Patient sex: M
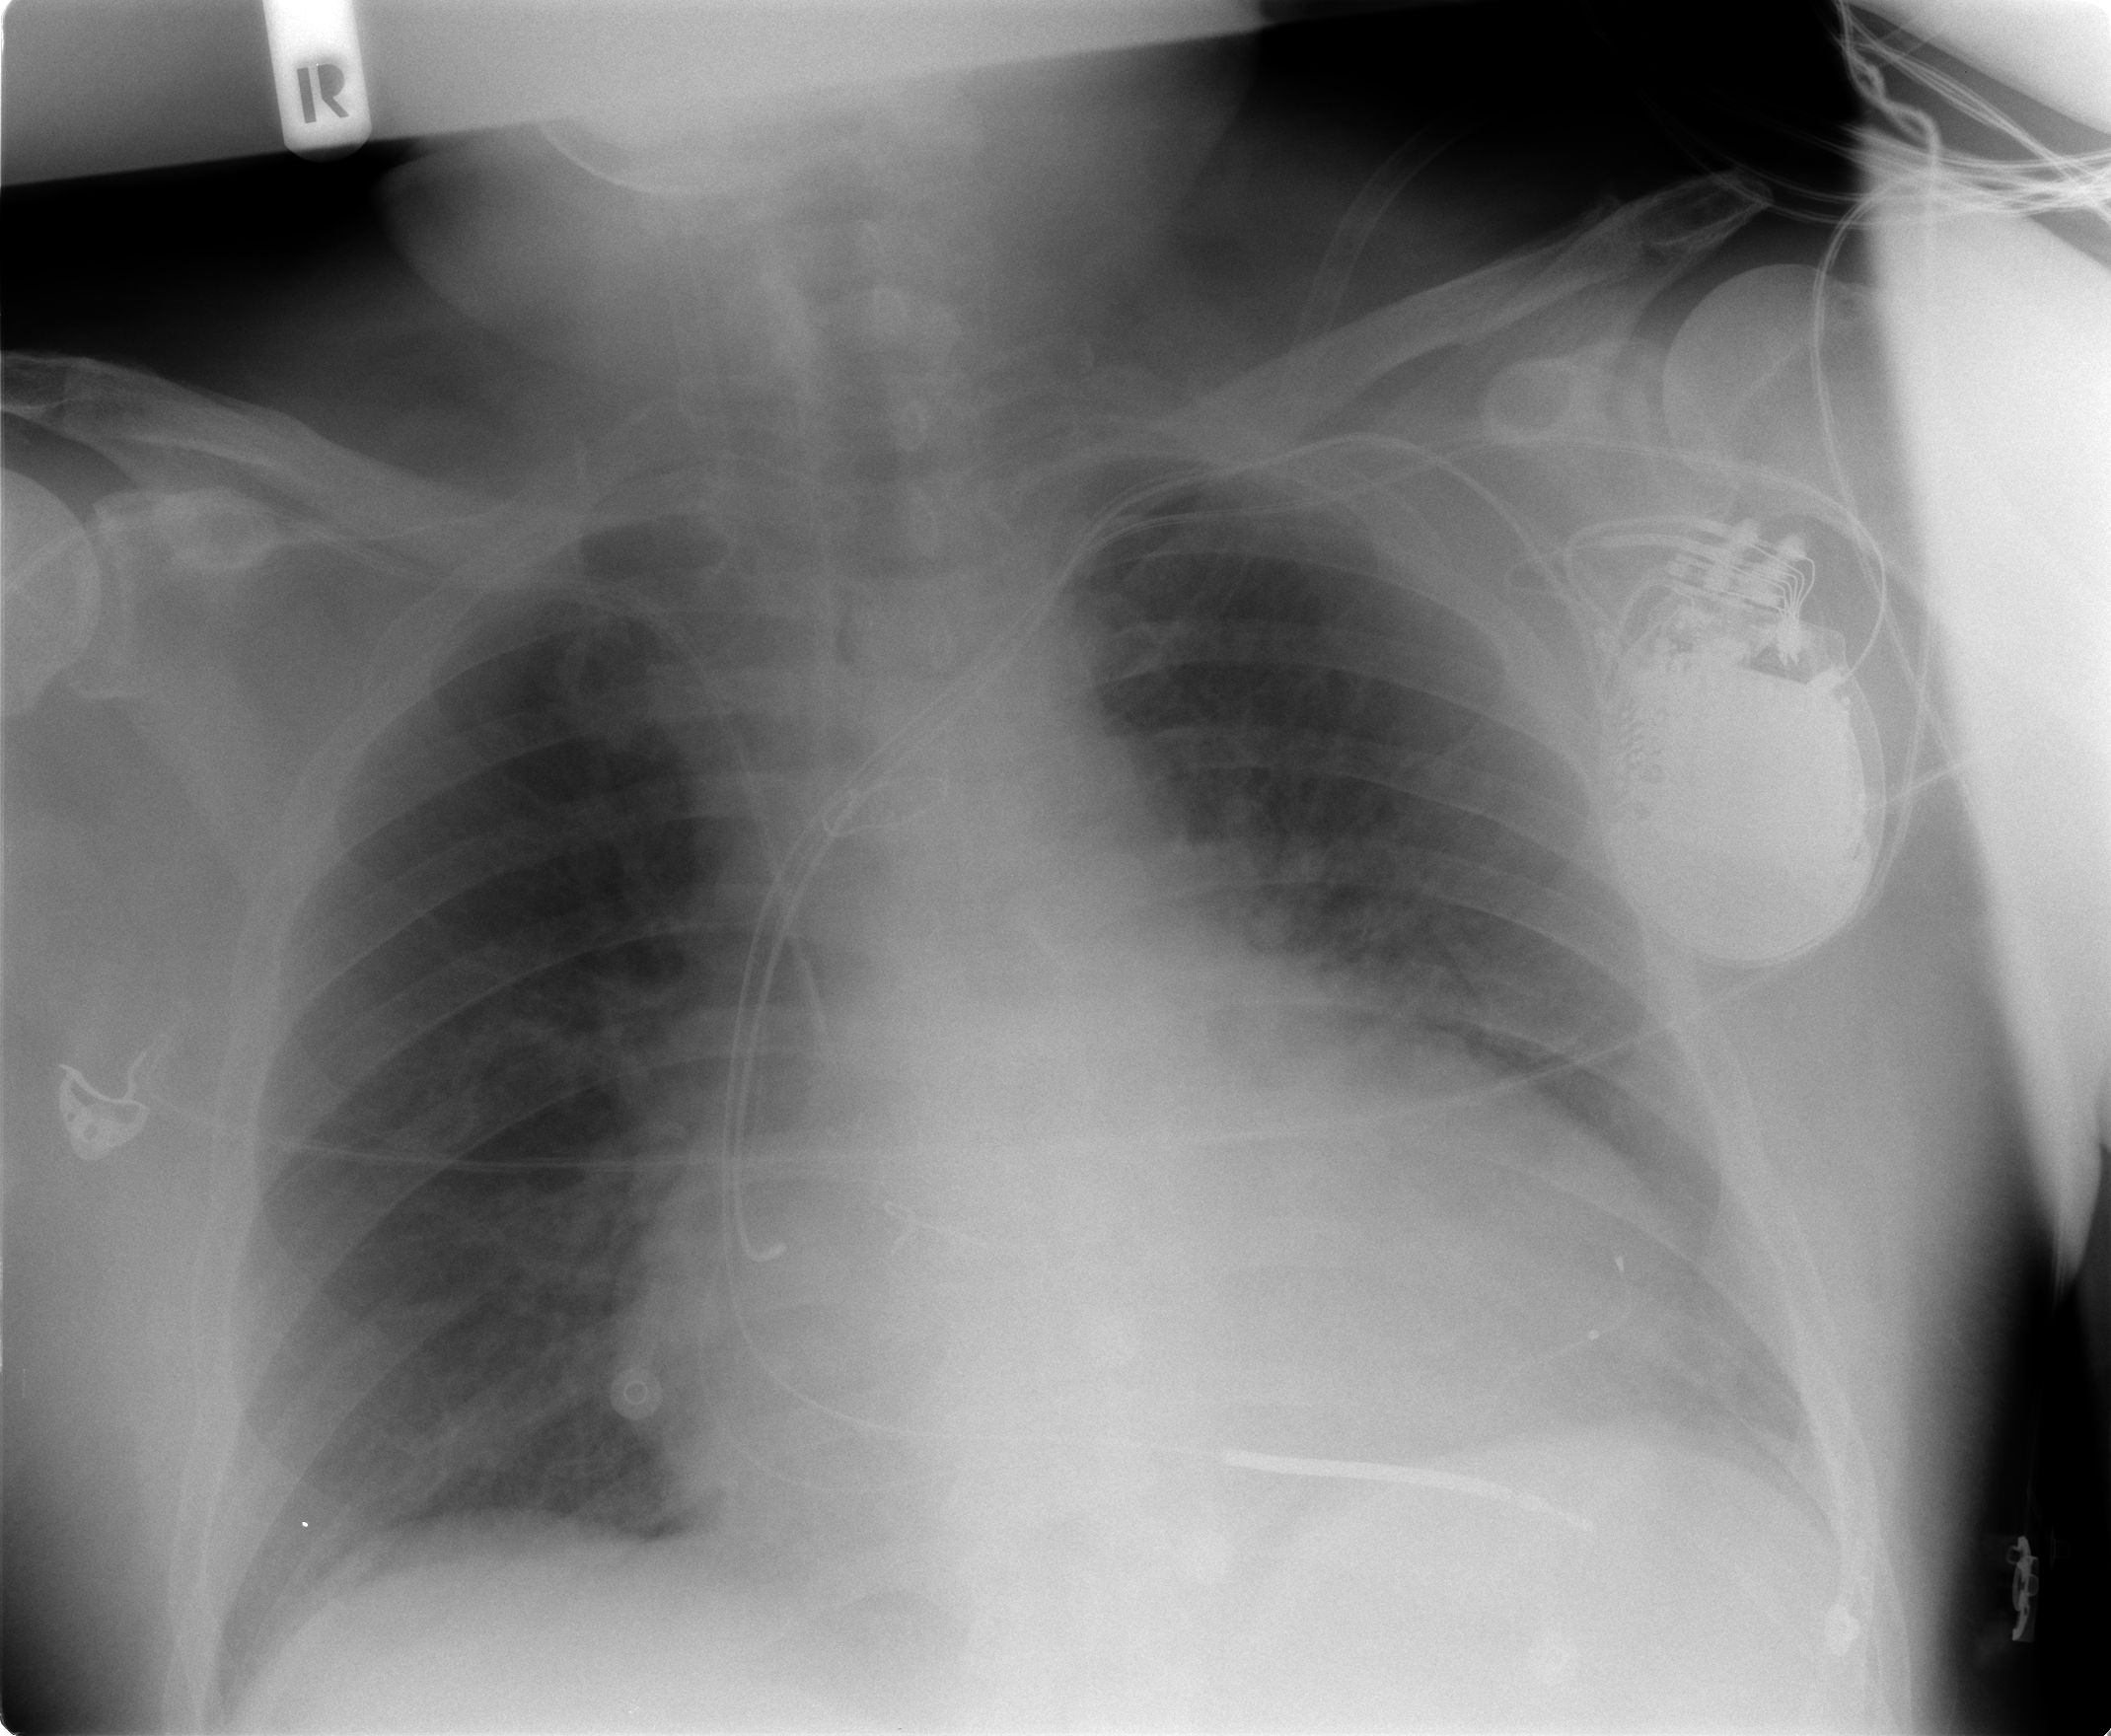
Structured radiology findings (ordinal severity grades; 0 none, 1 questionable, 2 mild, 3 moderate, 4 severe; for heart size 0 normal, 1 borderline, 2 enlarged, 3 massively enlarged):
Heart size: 2
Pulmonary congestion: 2
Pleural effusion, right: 0
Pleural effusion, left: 1
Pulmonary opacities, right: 0
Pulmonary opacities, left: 0
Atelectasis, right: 0
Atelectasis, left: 2